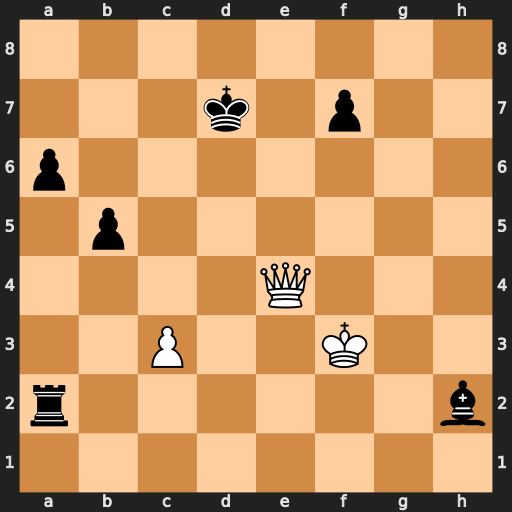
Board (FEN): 8/3k1p2/p7/1p6/4Q3/2P2K2/r6b/8
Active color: w
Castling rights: -
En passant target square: -
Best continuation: Qd5+ Ke7 Qxa2